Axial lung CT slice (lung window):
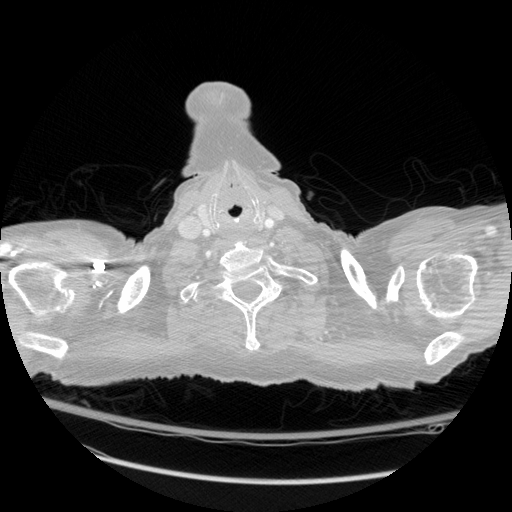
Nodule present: no